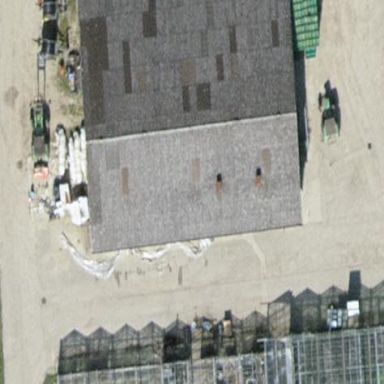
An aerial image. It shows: Gabled roof on farm auxiliary building.